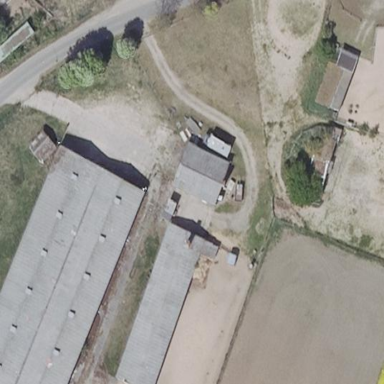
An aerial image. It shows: Farmyard area.